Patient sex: F
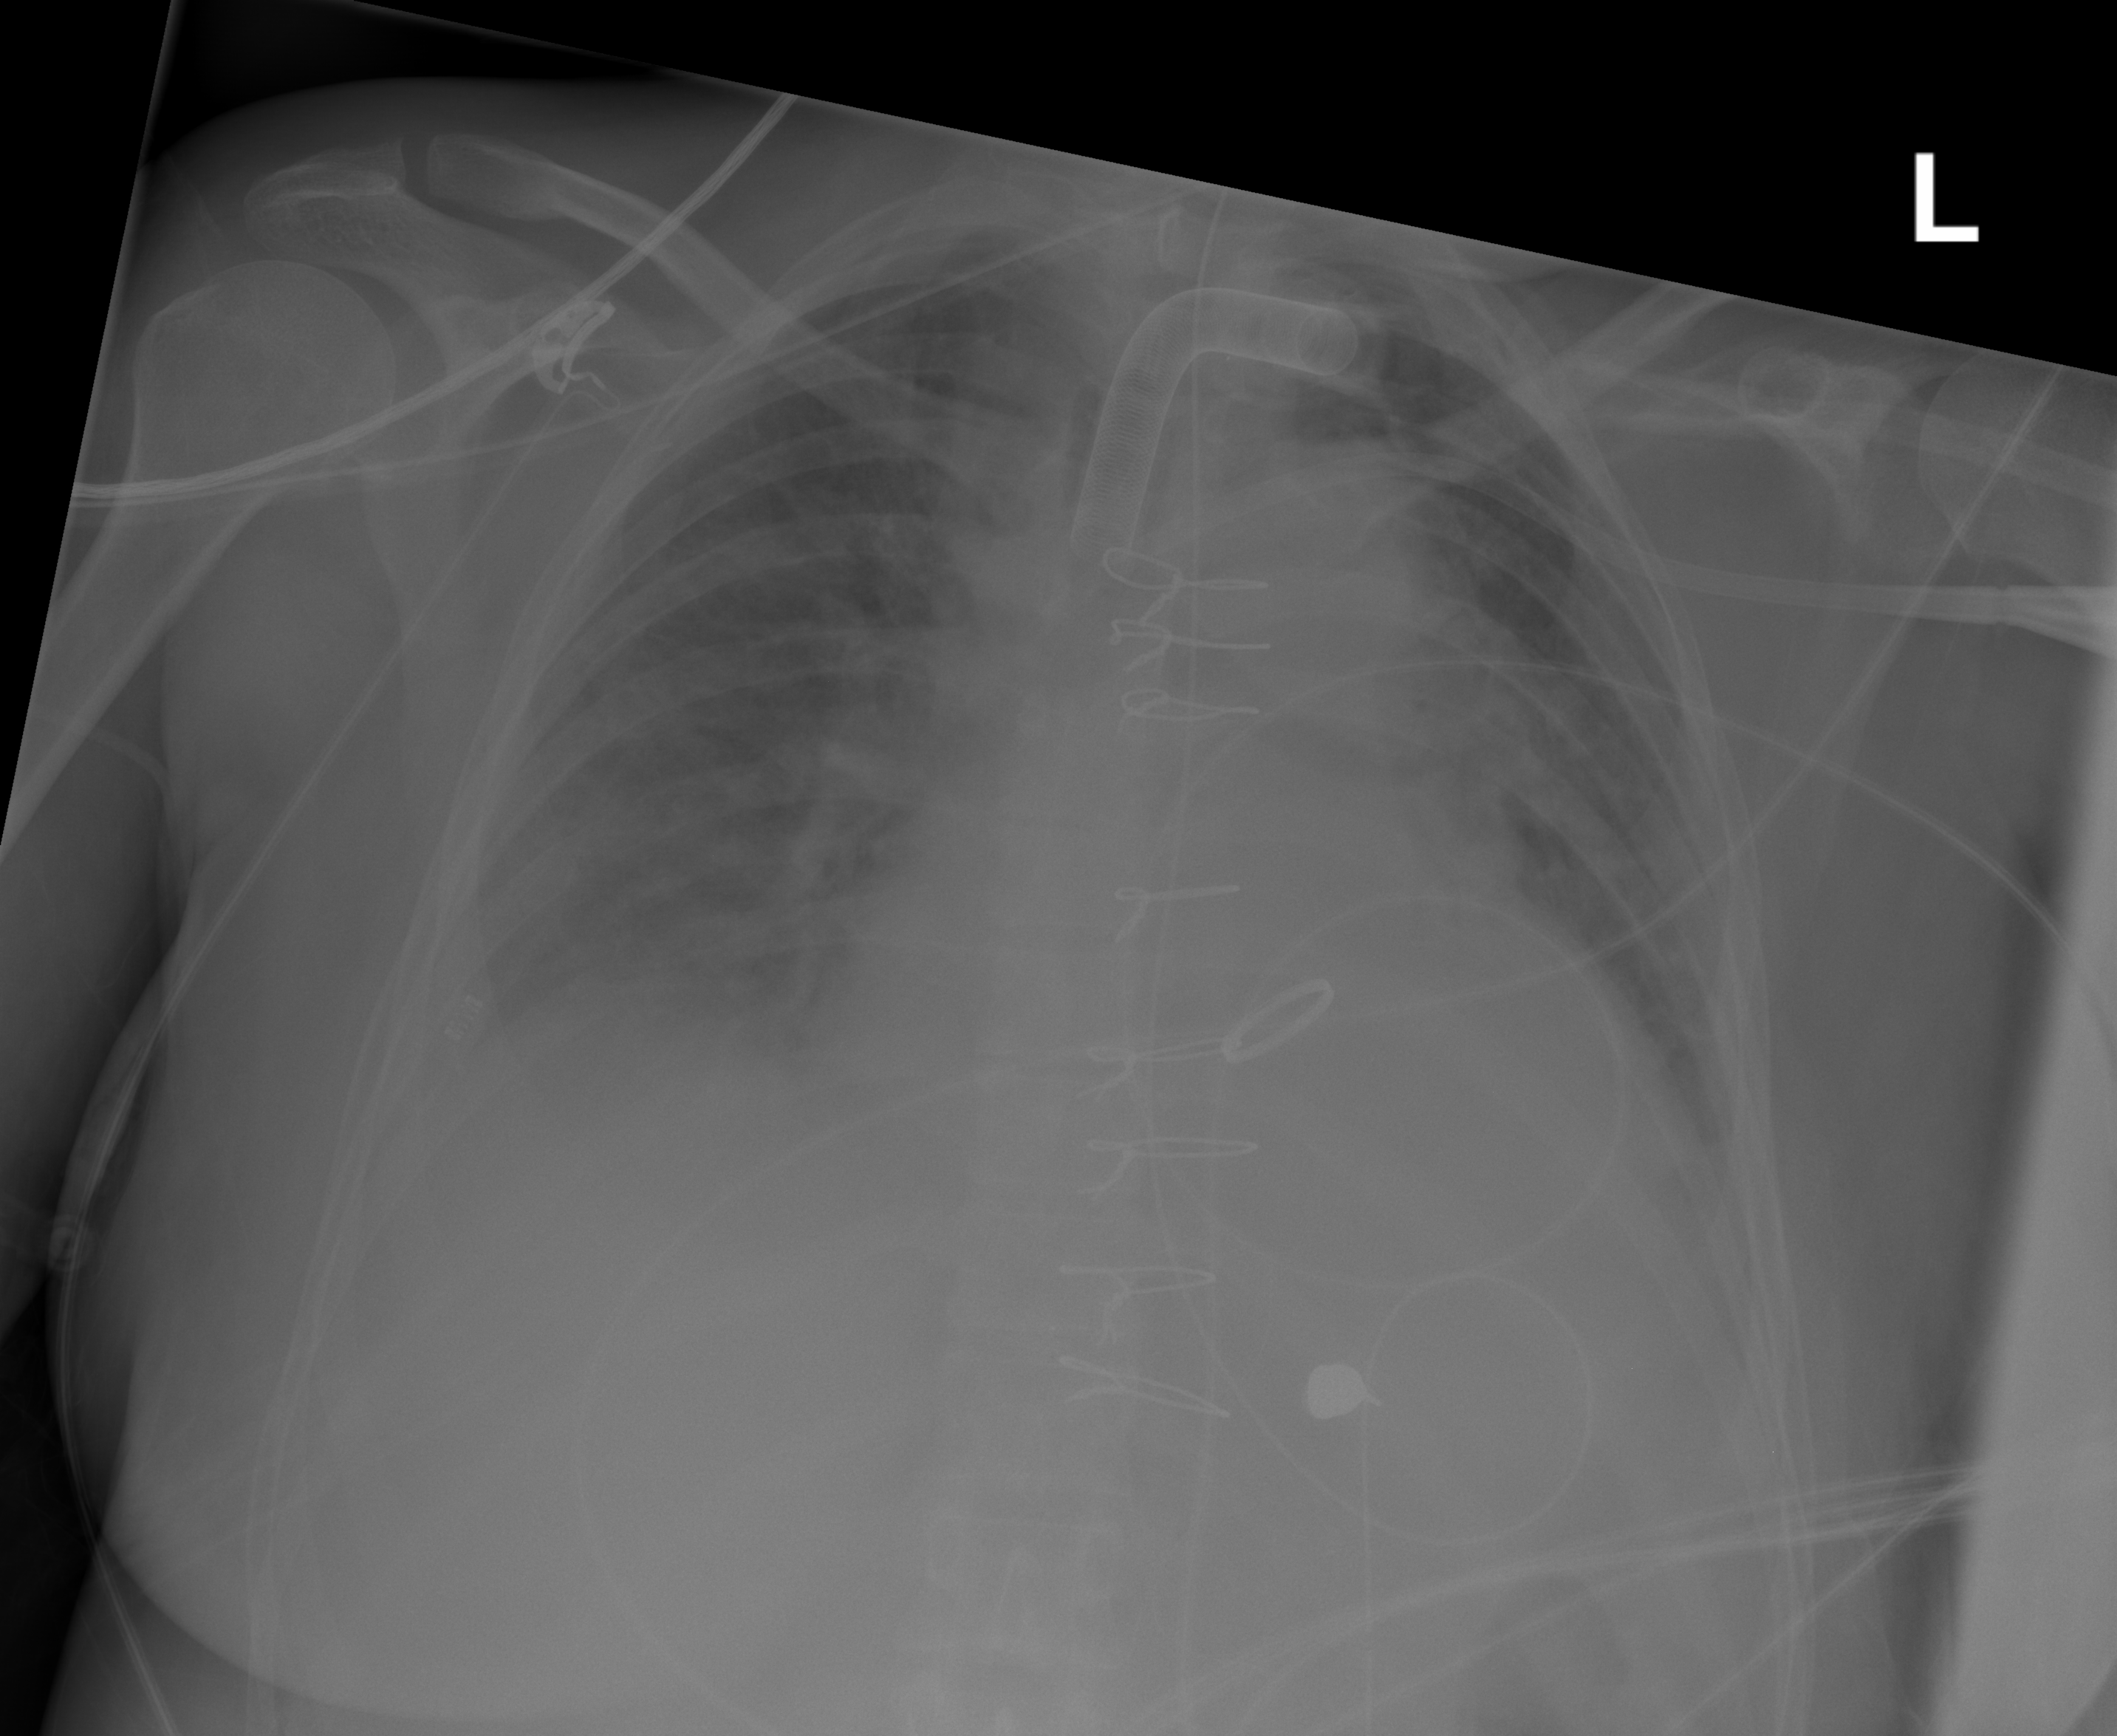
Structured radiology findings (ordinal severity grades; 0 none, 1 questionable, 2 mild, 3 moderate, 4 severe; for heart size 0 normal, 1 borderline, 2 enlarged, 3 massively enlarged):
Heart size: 2
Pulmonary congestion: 2
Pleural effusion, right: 2
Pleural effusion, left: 2
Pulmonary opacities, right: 0
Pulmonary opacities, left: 0
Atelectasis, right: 2
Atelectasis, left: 2